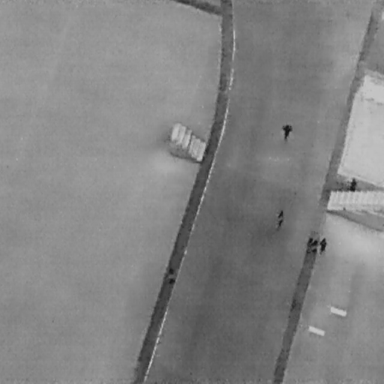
There are seven People in the infrared image.